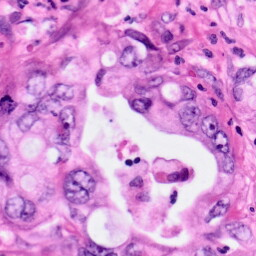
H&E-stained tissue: Pancreatic